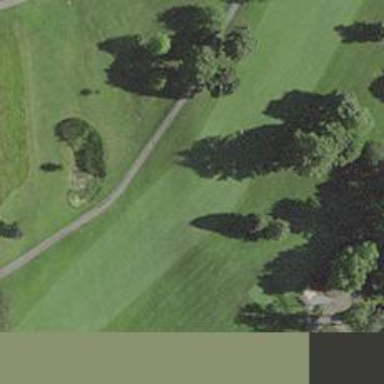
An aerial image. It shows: View of golf hole.